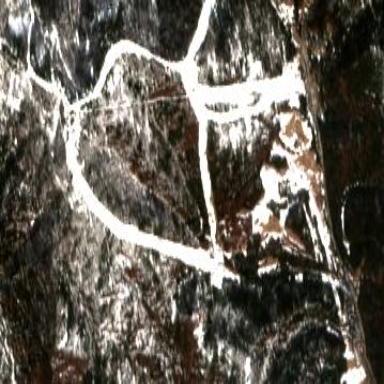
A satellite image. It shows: Area designated for winter sports.